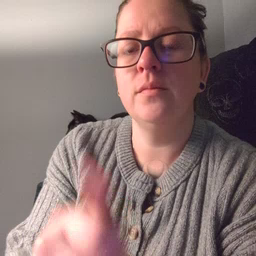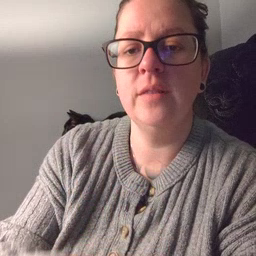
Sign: every